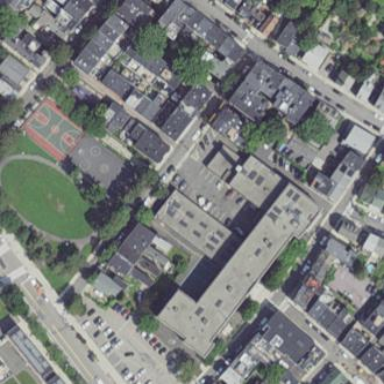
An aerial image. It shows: School building.